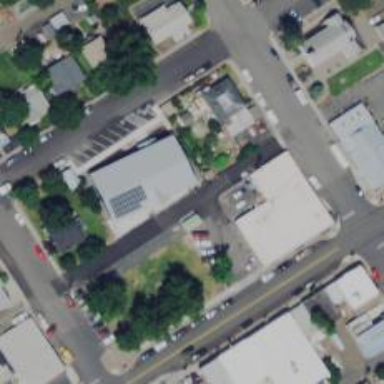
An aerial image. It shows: Alley classified as service road.